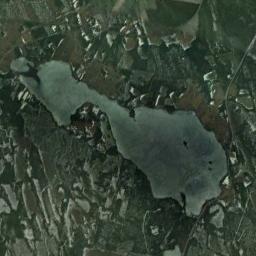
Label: lake